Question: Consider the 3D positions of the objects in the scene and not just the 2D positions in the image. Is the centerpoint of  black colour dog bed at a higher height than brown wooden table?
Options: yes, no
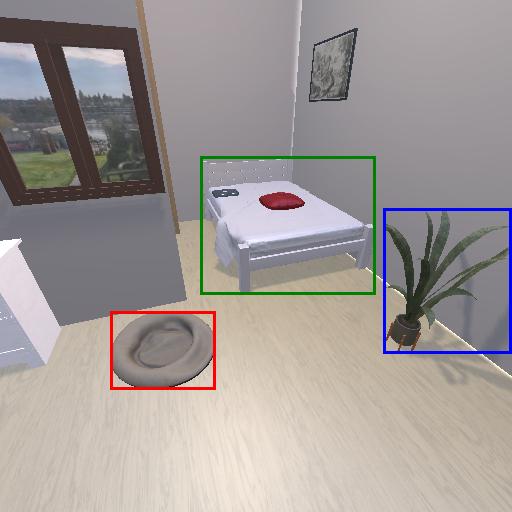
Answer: yes